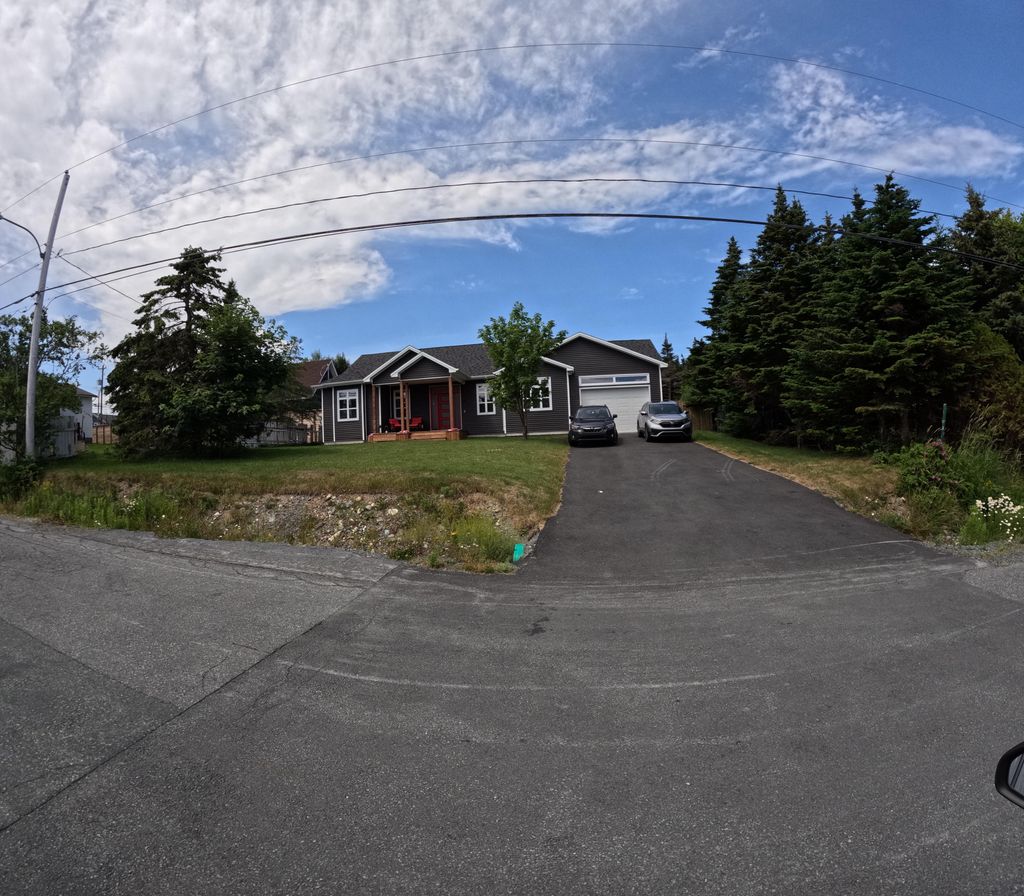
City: st_johns